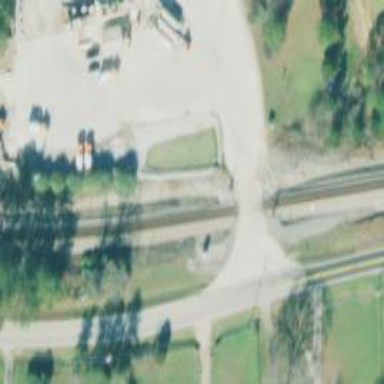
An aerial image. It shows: Level crossing with lights on the railway.